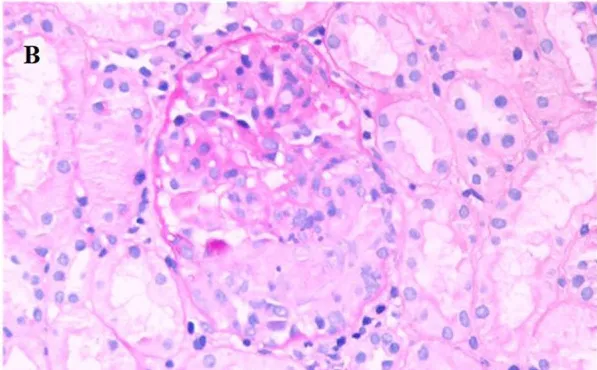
The number of cells in the glomerulus increased, focal and segmental hyperplasia of mesangial cells and stroma, and multiple crescents (HE, X100); (B).
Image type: pathology (pas)